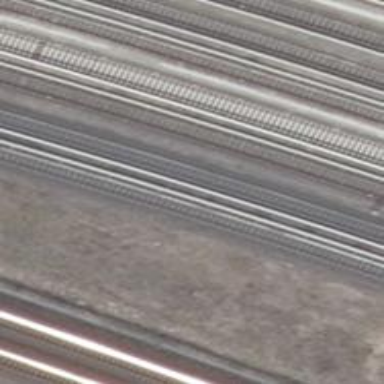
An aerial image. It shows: Railway signal.